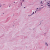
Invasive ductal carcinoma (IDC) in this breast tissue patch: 1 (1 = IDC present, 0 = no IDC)